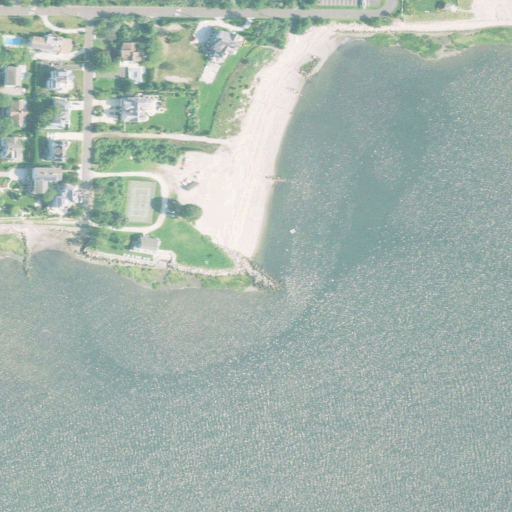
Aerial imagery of cape in Connecticut named Seymour Point containing open water, medium intensity development, herbaceous wetlands, high intensity development, open development, low intensity development, and barren land